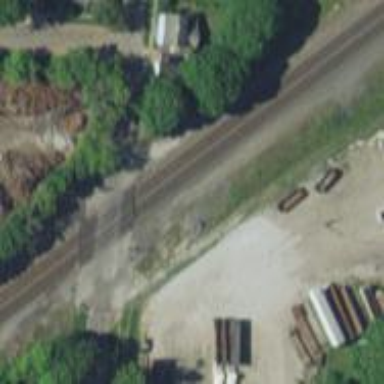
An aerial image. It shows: Railway crossing.